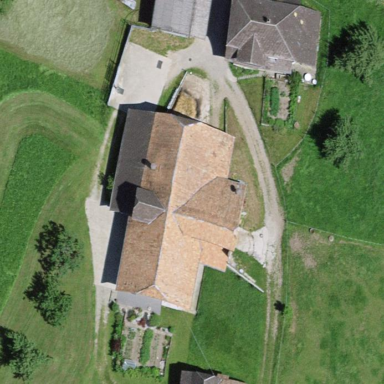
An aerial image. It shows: Farm building.